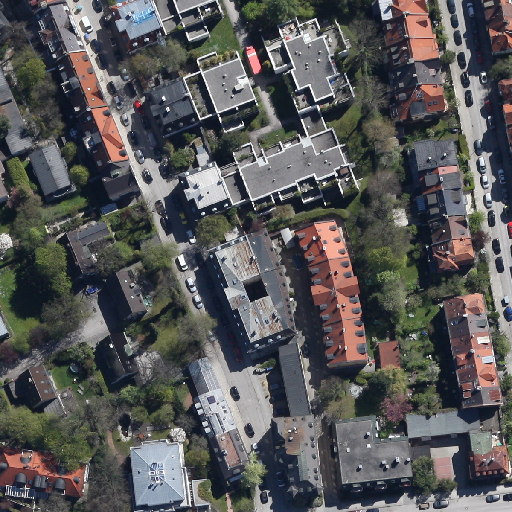
Referring expression: light-duty vehicle